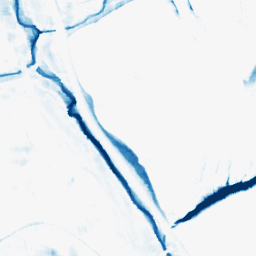
Category: morphological
Decomposition family: morphological_square
Decomposition parameters: operation: closing
size: 15
Upsampling method: bicubic
Upsampling parameters: scale: 2
Upsampling scale: 2